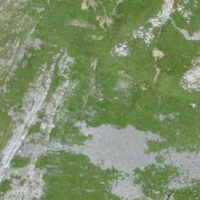
EUNIS habitat code: 26
Species observed at this site:
Gentianella campestris